Question:
I am using 'display: table;' on the container and 'display: table-cell;' on the child elements, to highlight some posts horizontally on a page.
The thing is, I have no idea as to how to make them responsive, i.e. as the screen-size becomes smaller, each child (i.e. 'table-cell') should become proportionately smaller, whilst continuing to stay aligned horizontally.
How do I do this?
- <URL>
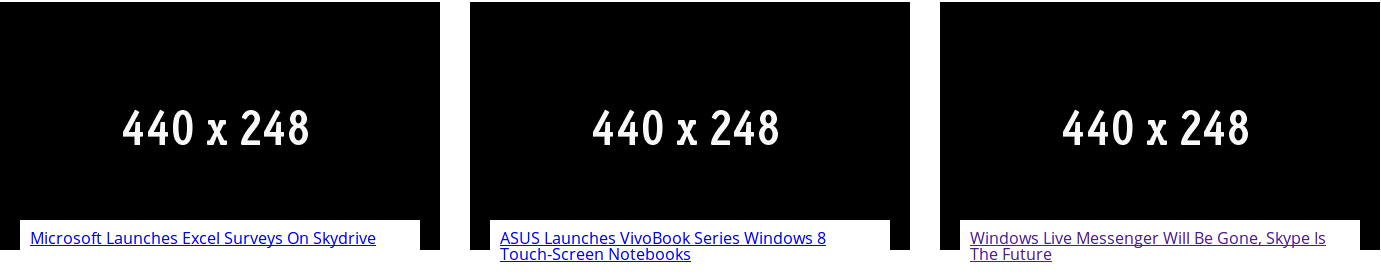
Answer: To scale the inner containers down with the page, you can set the container 'div''s width to '100%':
in your example:
'''
#the-big-stories {
display: table;
table-layout: fixed;
/** add 100% width **/
width:100%;
}
'''
further, if you want to scale the images with the child containers, just give them 'width: 100%;' as well with 'height:auto;'
see your codepen forked below:
<URL>
You'll probably need to use media queries to really get the stuff inside to play nicely together, but the container will scale with the browser, as will the inner 'div''s.